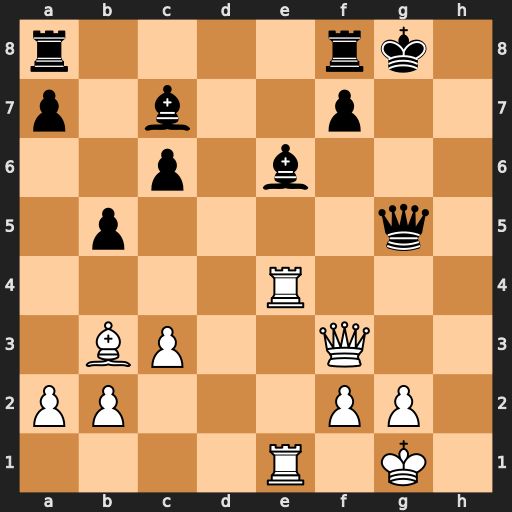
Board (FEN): r4rk1/p1b2p2/2p1b3/1p4q1/4R3/1BP2Q2/PP3PP1/4R1K1
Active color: w
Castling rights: -
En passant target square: -
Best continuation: Bxe6 fxe6 Rg4 Rxf3 Rxg5+ Kf7 gxf3